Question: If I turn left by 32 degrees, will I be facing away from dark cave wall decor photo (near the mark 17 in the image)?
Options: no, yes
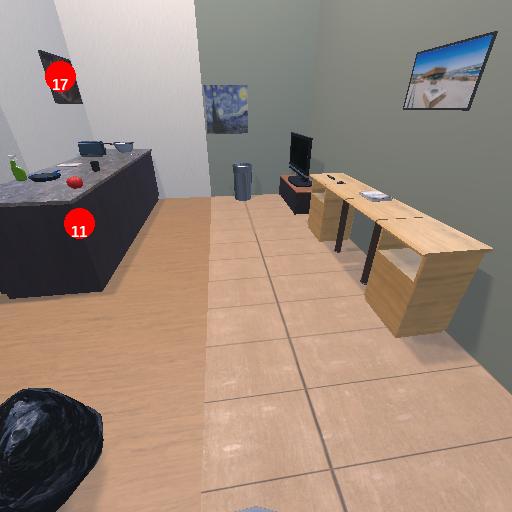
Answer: no